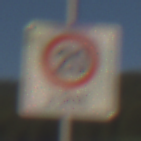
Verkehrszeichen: BeginnZone20
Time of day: MorningAfternoon
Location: Outdoor (Nature)
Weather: PartlyCloudy
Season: NotSpecified
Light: Natural